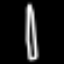
Label: pencil